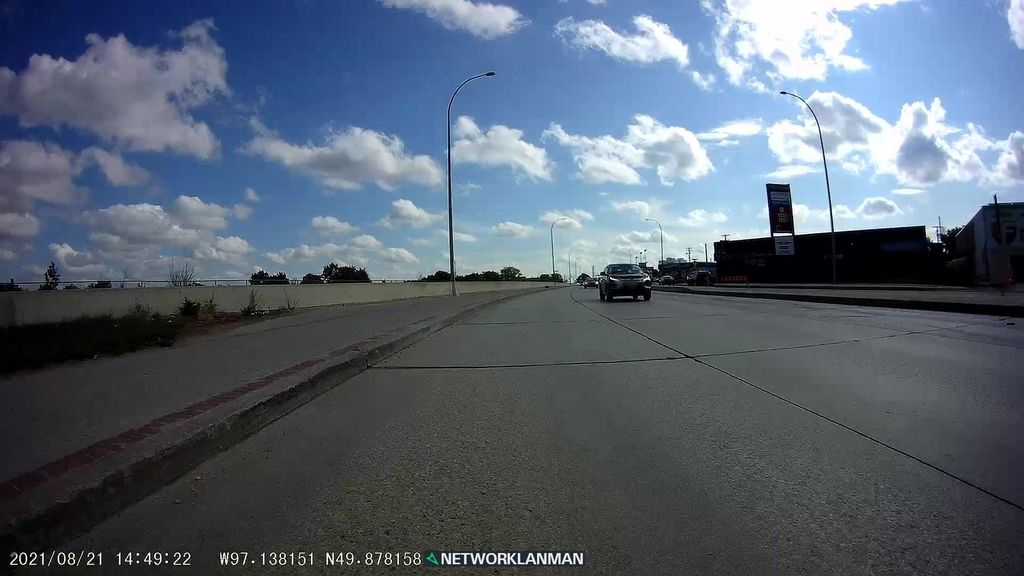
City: winnipeg